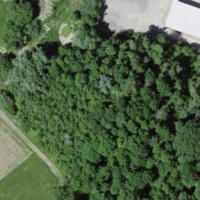
EUNIS habitat code: 44
Species observed at this site:
Dianthus armeria